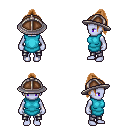
a pixel art fantasy rpg character, female body template, dark elf, purple skin, teal tunic, metal pants, brown long topknot hairstyle, chain helm, four views (front, back, left, right), 2x2 character sprite sheet, small pixel art, hard edges, no anti-aliasing